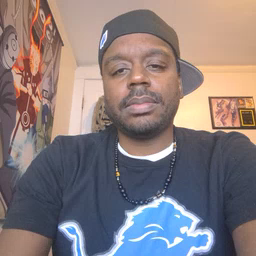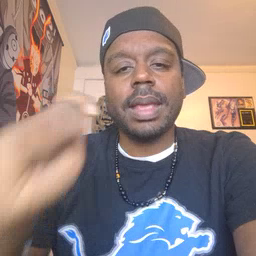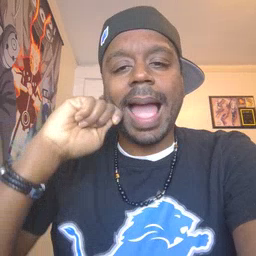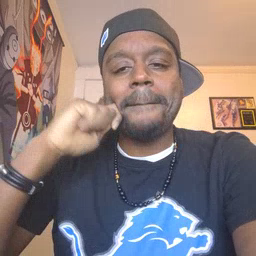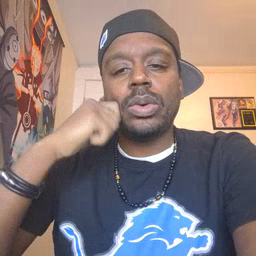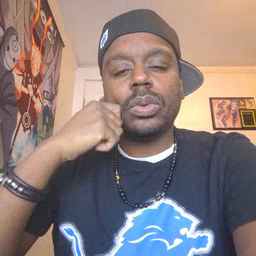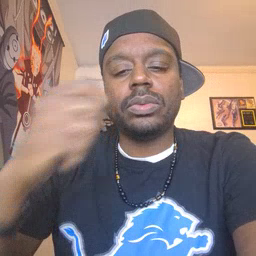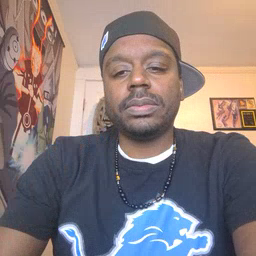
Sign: apple